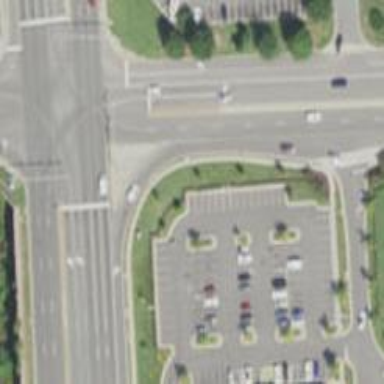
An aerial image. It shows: Primary link highway with asphalt surface.